Field crop: tomato
Growth stage: 1
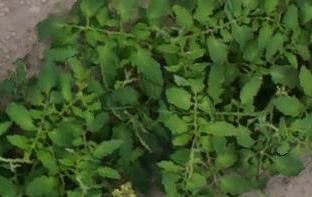
Species: tomato